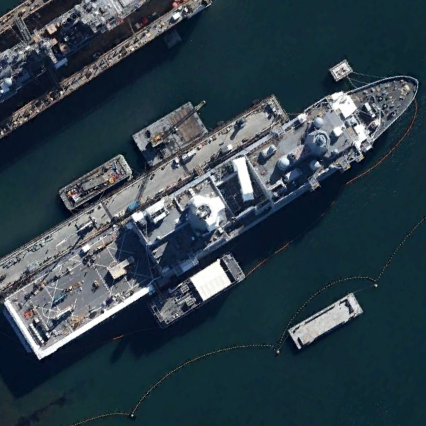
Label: combat